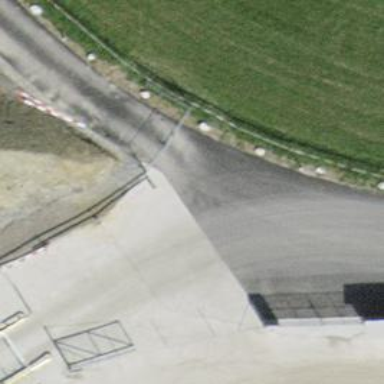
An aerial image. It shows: Lift gate barrier.